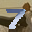
Label: 7